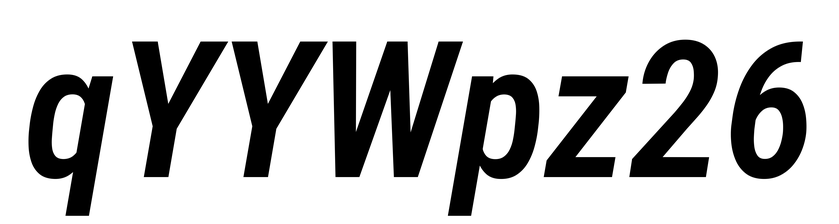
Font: Roboto-Italic_Condensed_SemiBold_Italic